Brain MRI, t1w sequence, axial 2D slice.
Patient: age 38, sex F, weight 78 kg, height 1.78 m
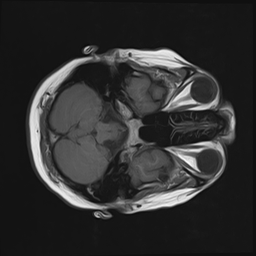